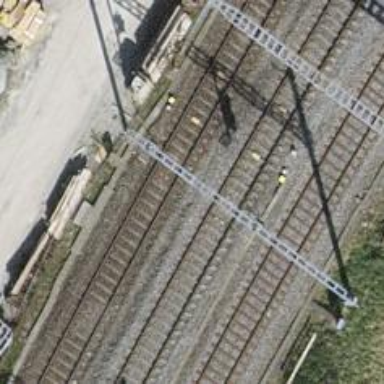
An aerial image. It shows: Railway signal.